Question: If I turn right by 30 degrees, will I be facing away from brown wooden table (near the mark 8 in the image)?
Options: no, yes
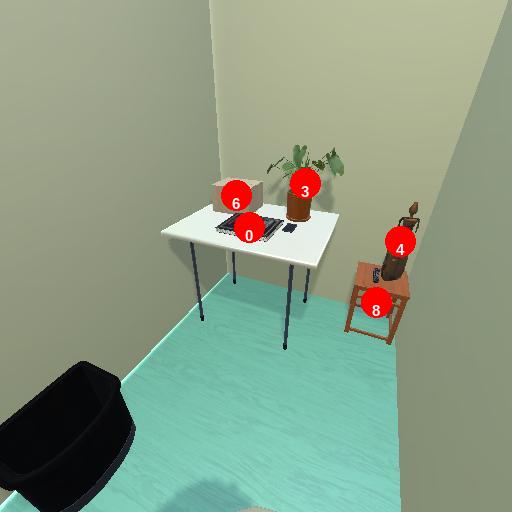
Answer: no